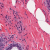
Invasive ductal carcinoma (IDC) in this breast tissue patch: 0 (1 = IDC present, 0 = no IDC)